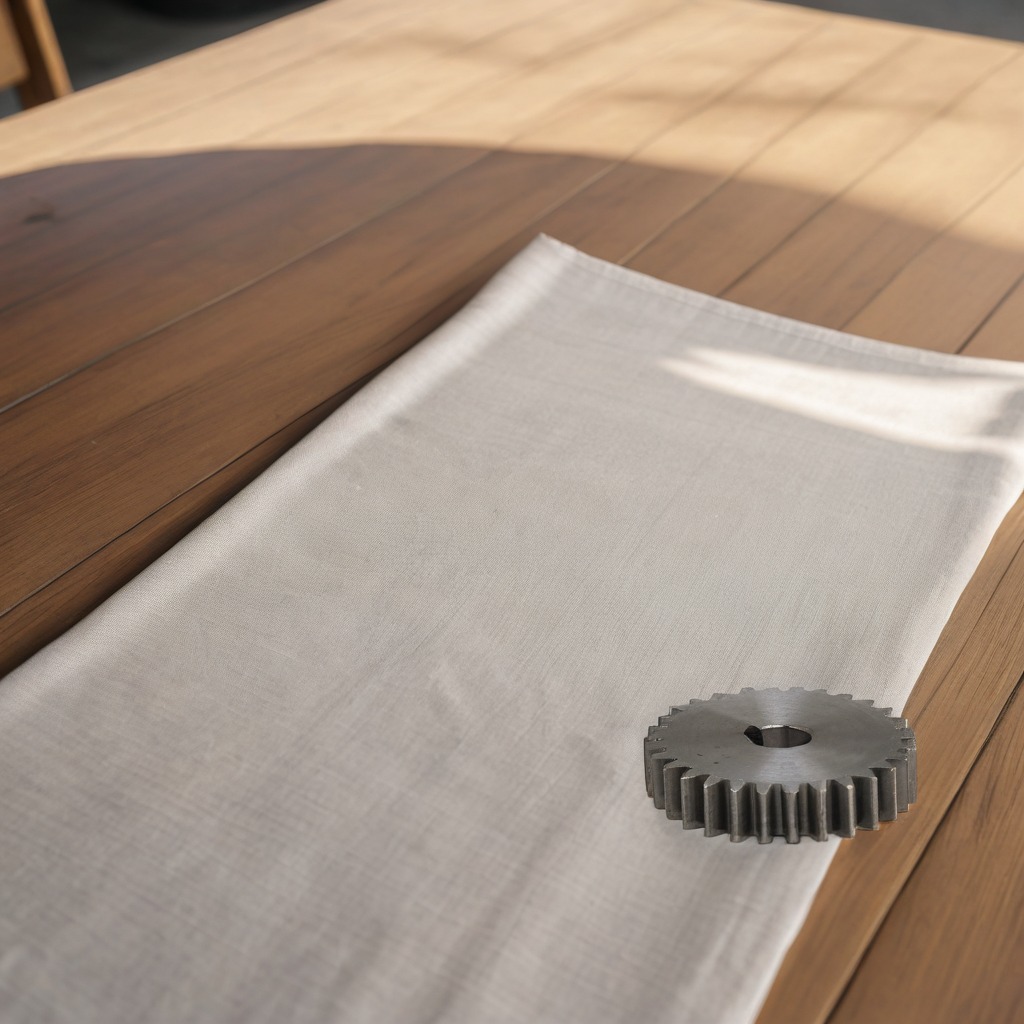
A steel gear with teeth lies on the wooden table.